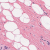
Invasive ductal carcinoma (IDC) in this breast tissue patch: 0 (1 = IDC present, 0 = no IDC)